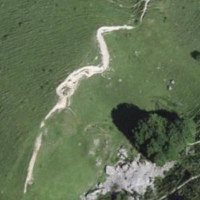
EUNIS habitat code: 41
Species observed at this site:
Helleborus niger
Hieracium villosum
Adenostyles alpina
Horminum pyrenaicum